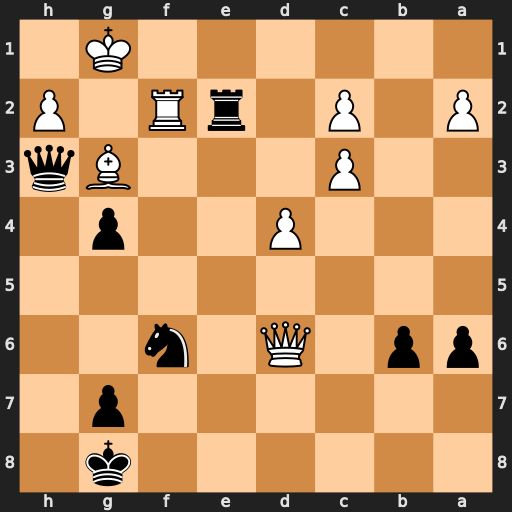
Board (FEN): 6k1/6p1/pp1Q1n2/8/3P2p1/2P3Bq/P1P1rR1P/6K1
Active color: b
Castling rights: -
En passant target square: -
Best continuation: Re1+ Rf1 Qxf1#